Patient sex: F
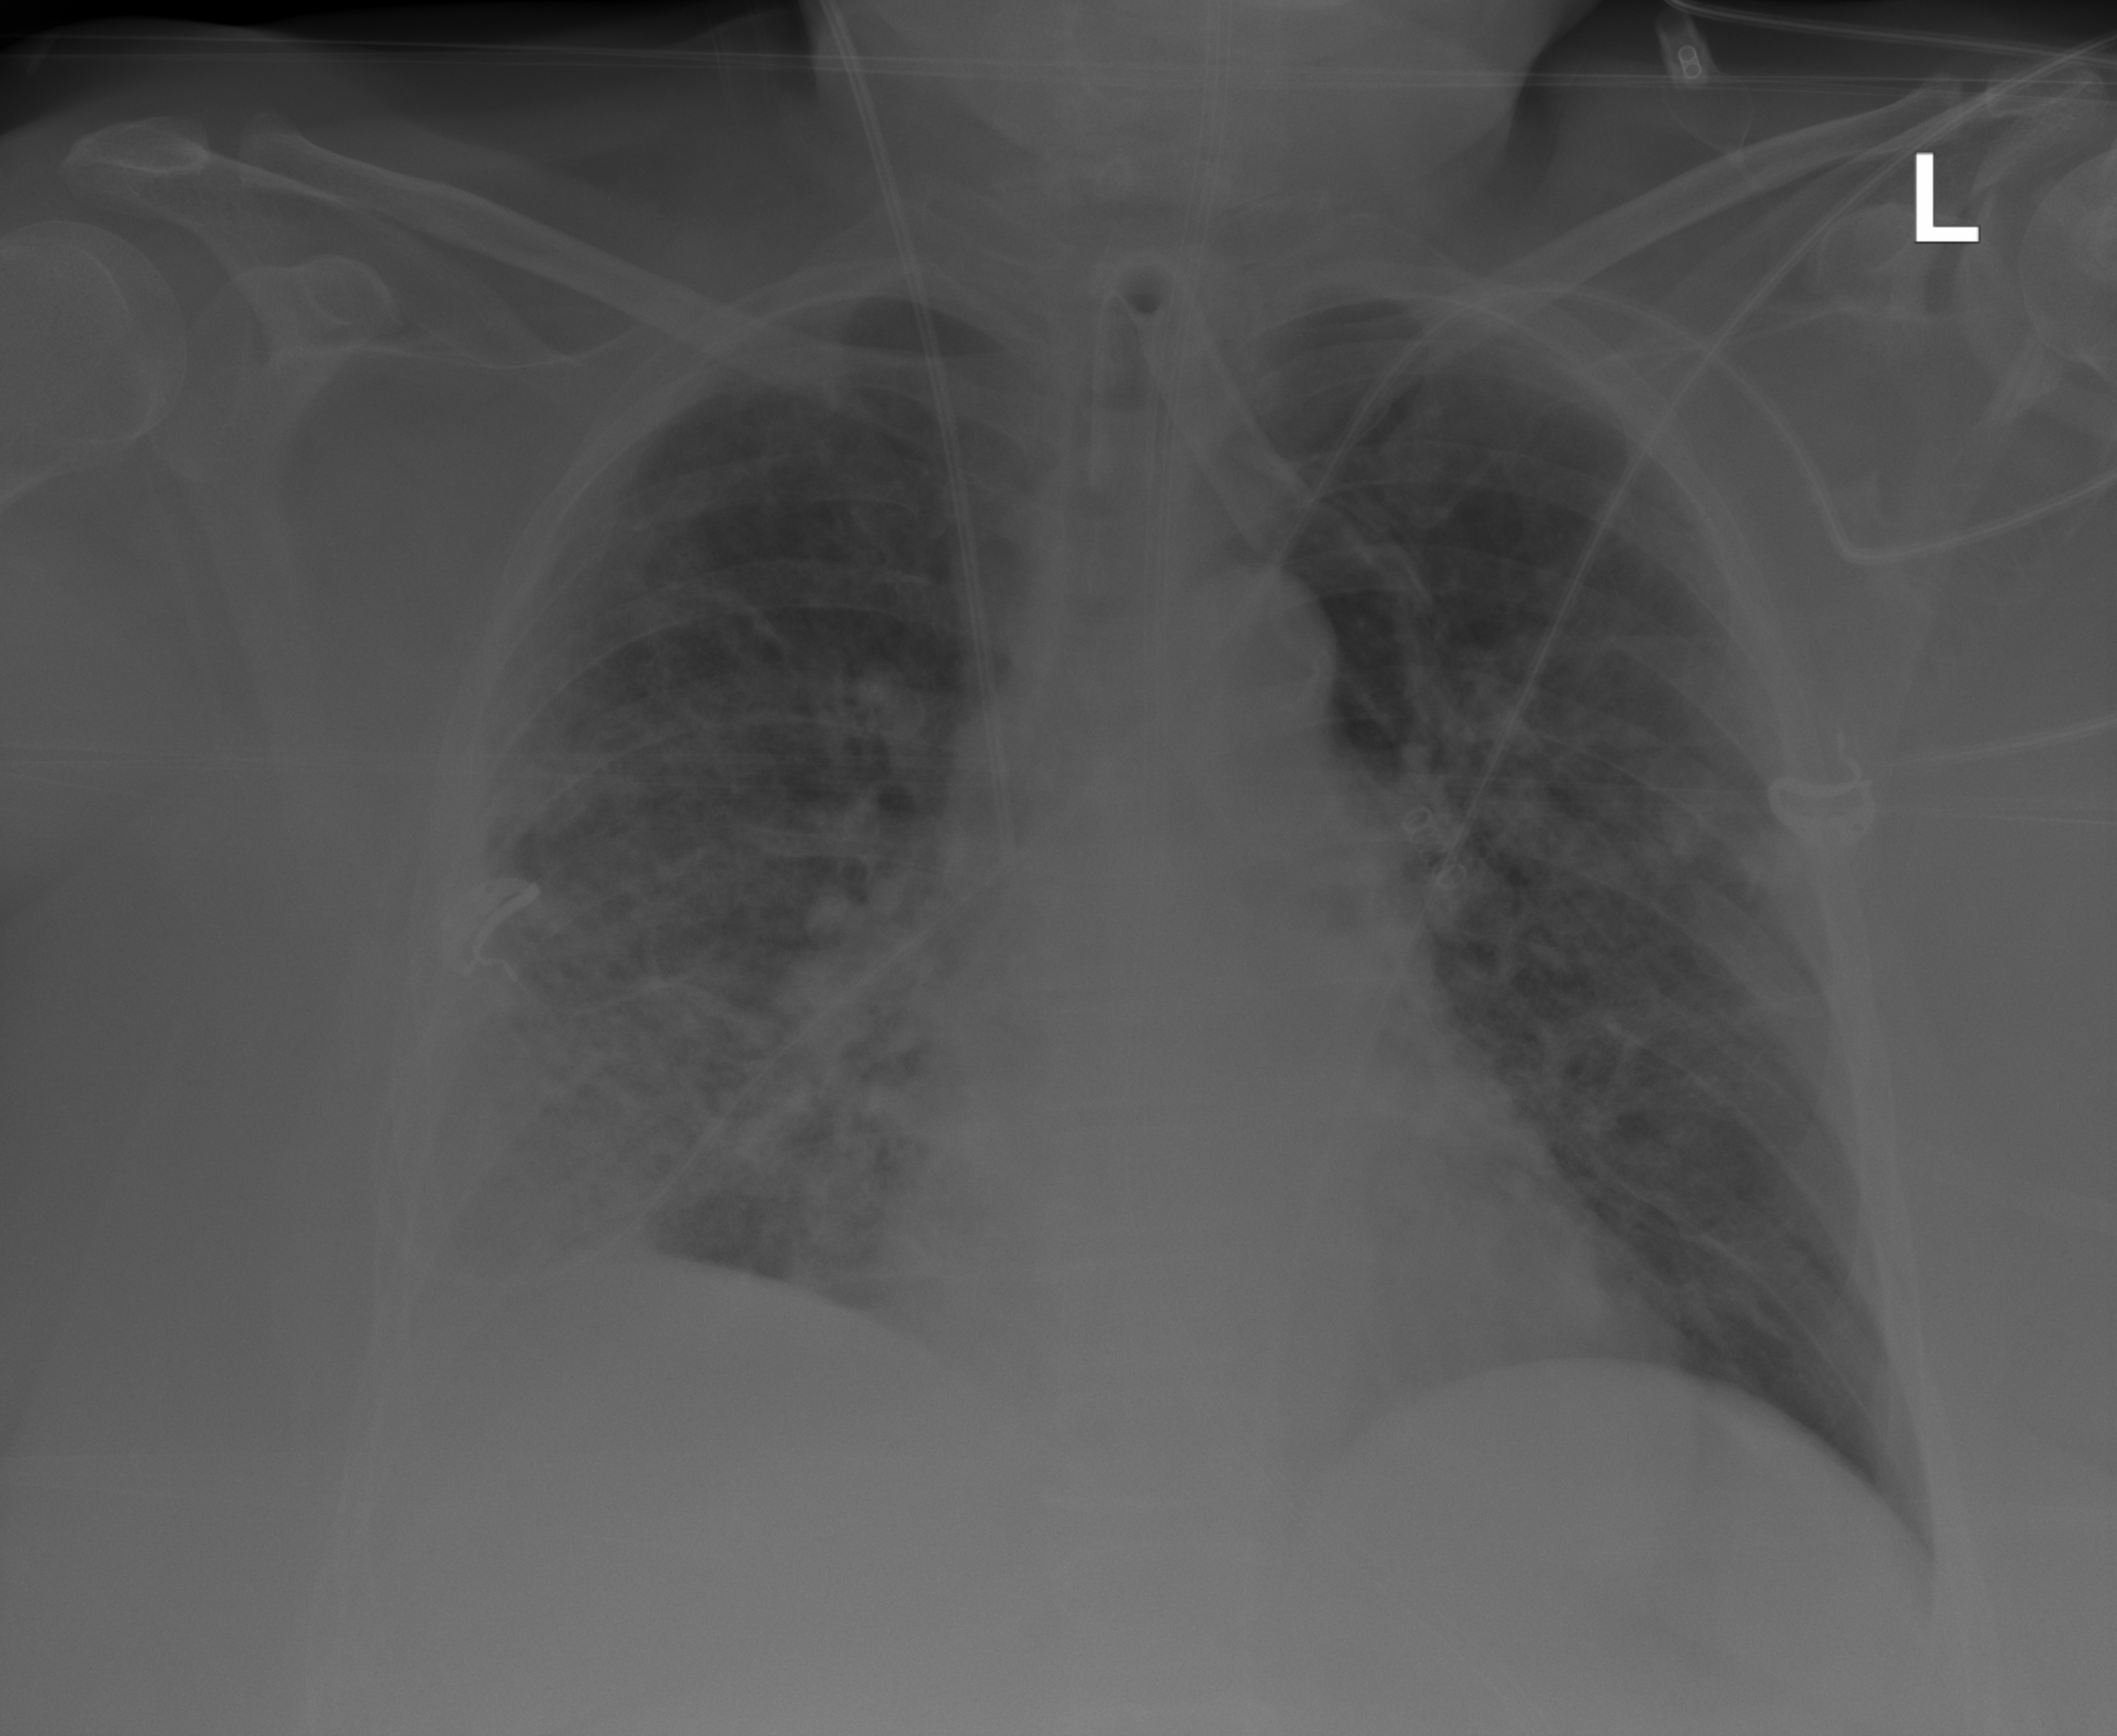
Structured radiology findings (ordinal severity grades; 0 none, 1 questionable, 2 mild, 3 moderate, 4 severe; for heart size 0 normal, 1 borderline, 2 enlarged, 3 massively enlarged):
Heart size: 0
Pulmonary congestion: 0
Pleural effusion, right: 2
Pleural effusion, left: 0
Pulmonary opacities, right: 3
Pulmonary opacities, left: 3
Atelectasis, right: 2
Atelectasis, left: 0